The image is a wavelet scalogram (time versus scale/frequency) of a rolling-element bearing's vibration signal. Classify the bearing condition as one of: normal, inner_race, outer_race, ball.
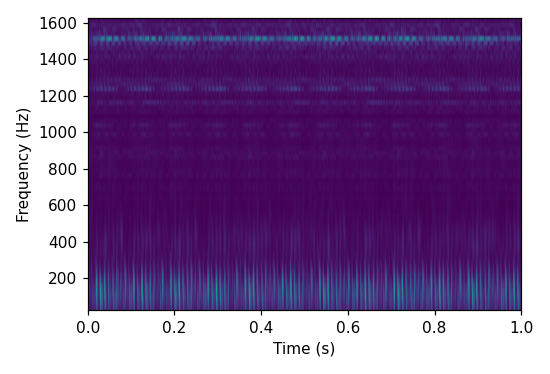
Answer: outer_race